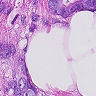
Metastatic tissue present: yes